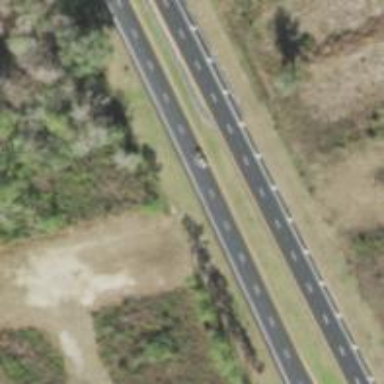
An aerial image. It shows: Asphalt trunk highway.